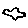
Label: bird